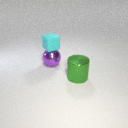
large purple metal sphere to the left of large green metal cylinder